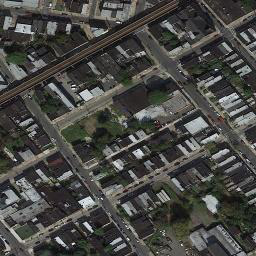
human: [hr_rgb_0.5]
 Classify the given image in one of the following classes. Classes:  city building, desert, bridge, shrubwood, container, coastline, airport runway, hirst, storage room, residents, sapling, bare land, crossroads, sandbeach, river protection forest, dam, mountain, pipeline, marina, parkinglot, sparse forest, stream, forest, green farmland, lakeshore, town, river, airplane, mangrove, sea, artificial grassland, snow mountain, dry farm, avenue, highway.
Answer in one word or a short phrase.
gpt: town